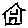
Label: house